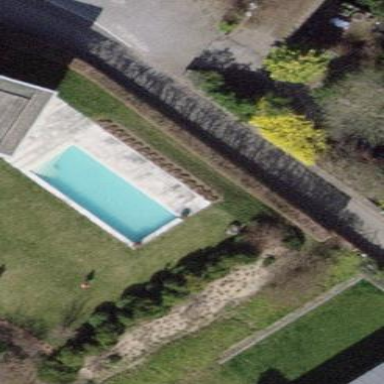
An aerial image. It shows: Swimming pool located in leisure land.